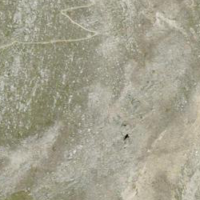
EUNIS habitat code: 48
Species observed at this site:
Androsace vitaliana